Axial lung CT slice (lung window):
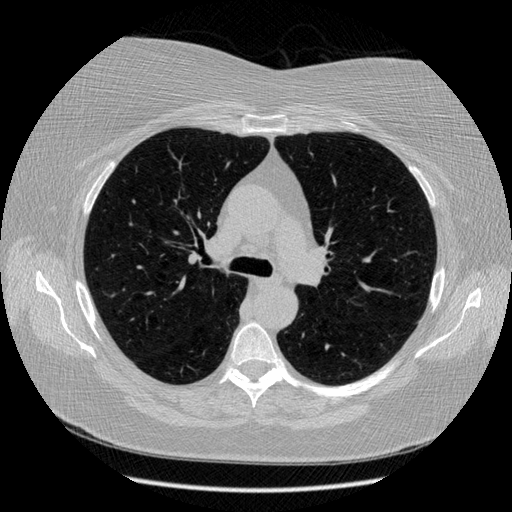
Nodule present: no